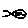
Label: fish